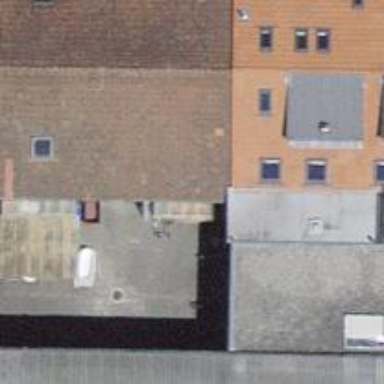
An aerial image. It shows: Industrial building.